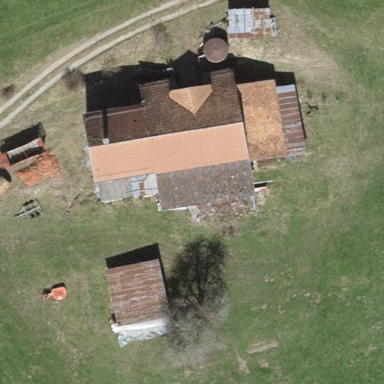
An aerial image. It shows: Farmyard area.